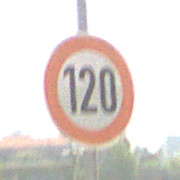
Verkehrszeichen: Geschwindigkeit120
Umgebung: Outdoor, Suburban
Tageszeit: MorningAfternoon
Wetter: Clear
Licht: Natural
Jahreszeit: NotSpecified
Kontrast: HighContrast